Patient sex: F
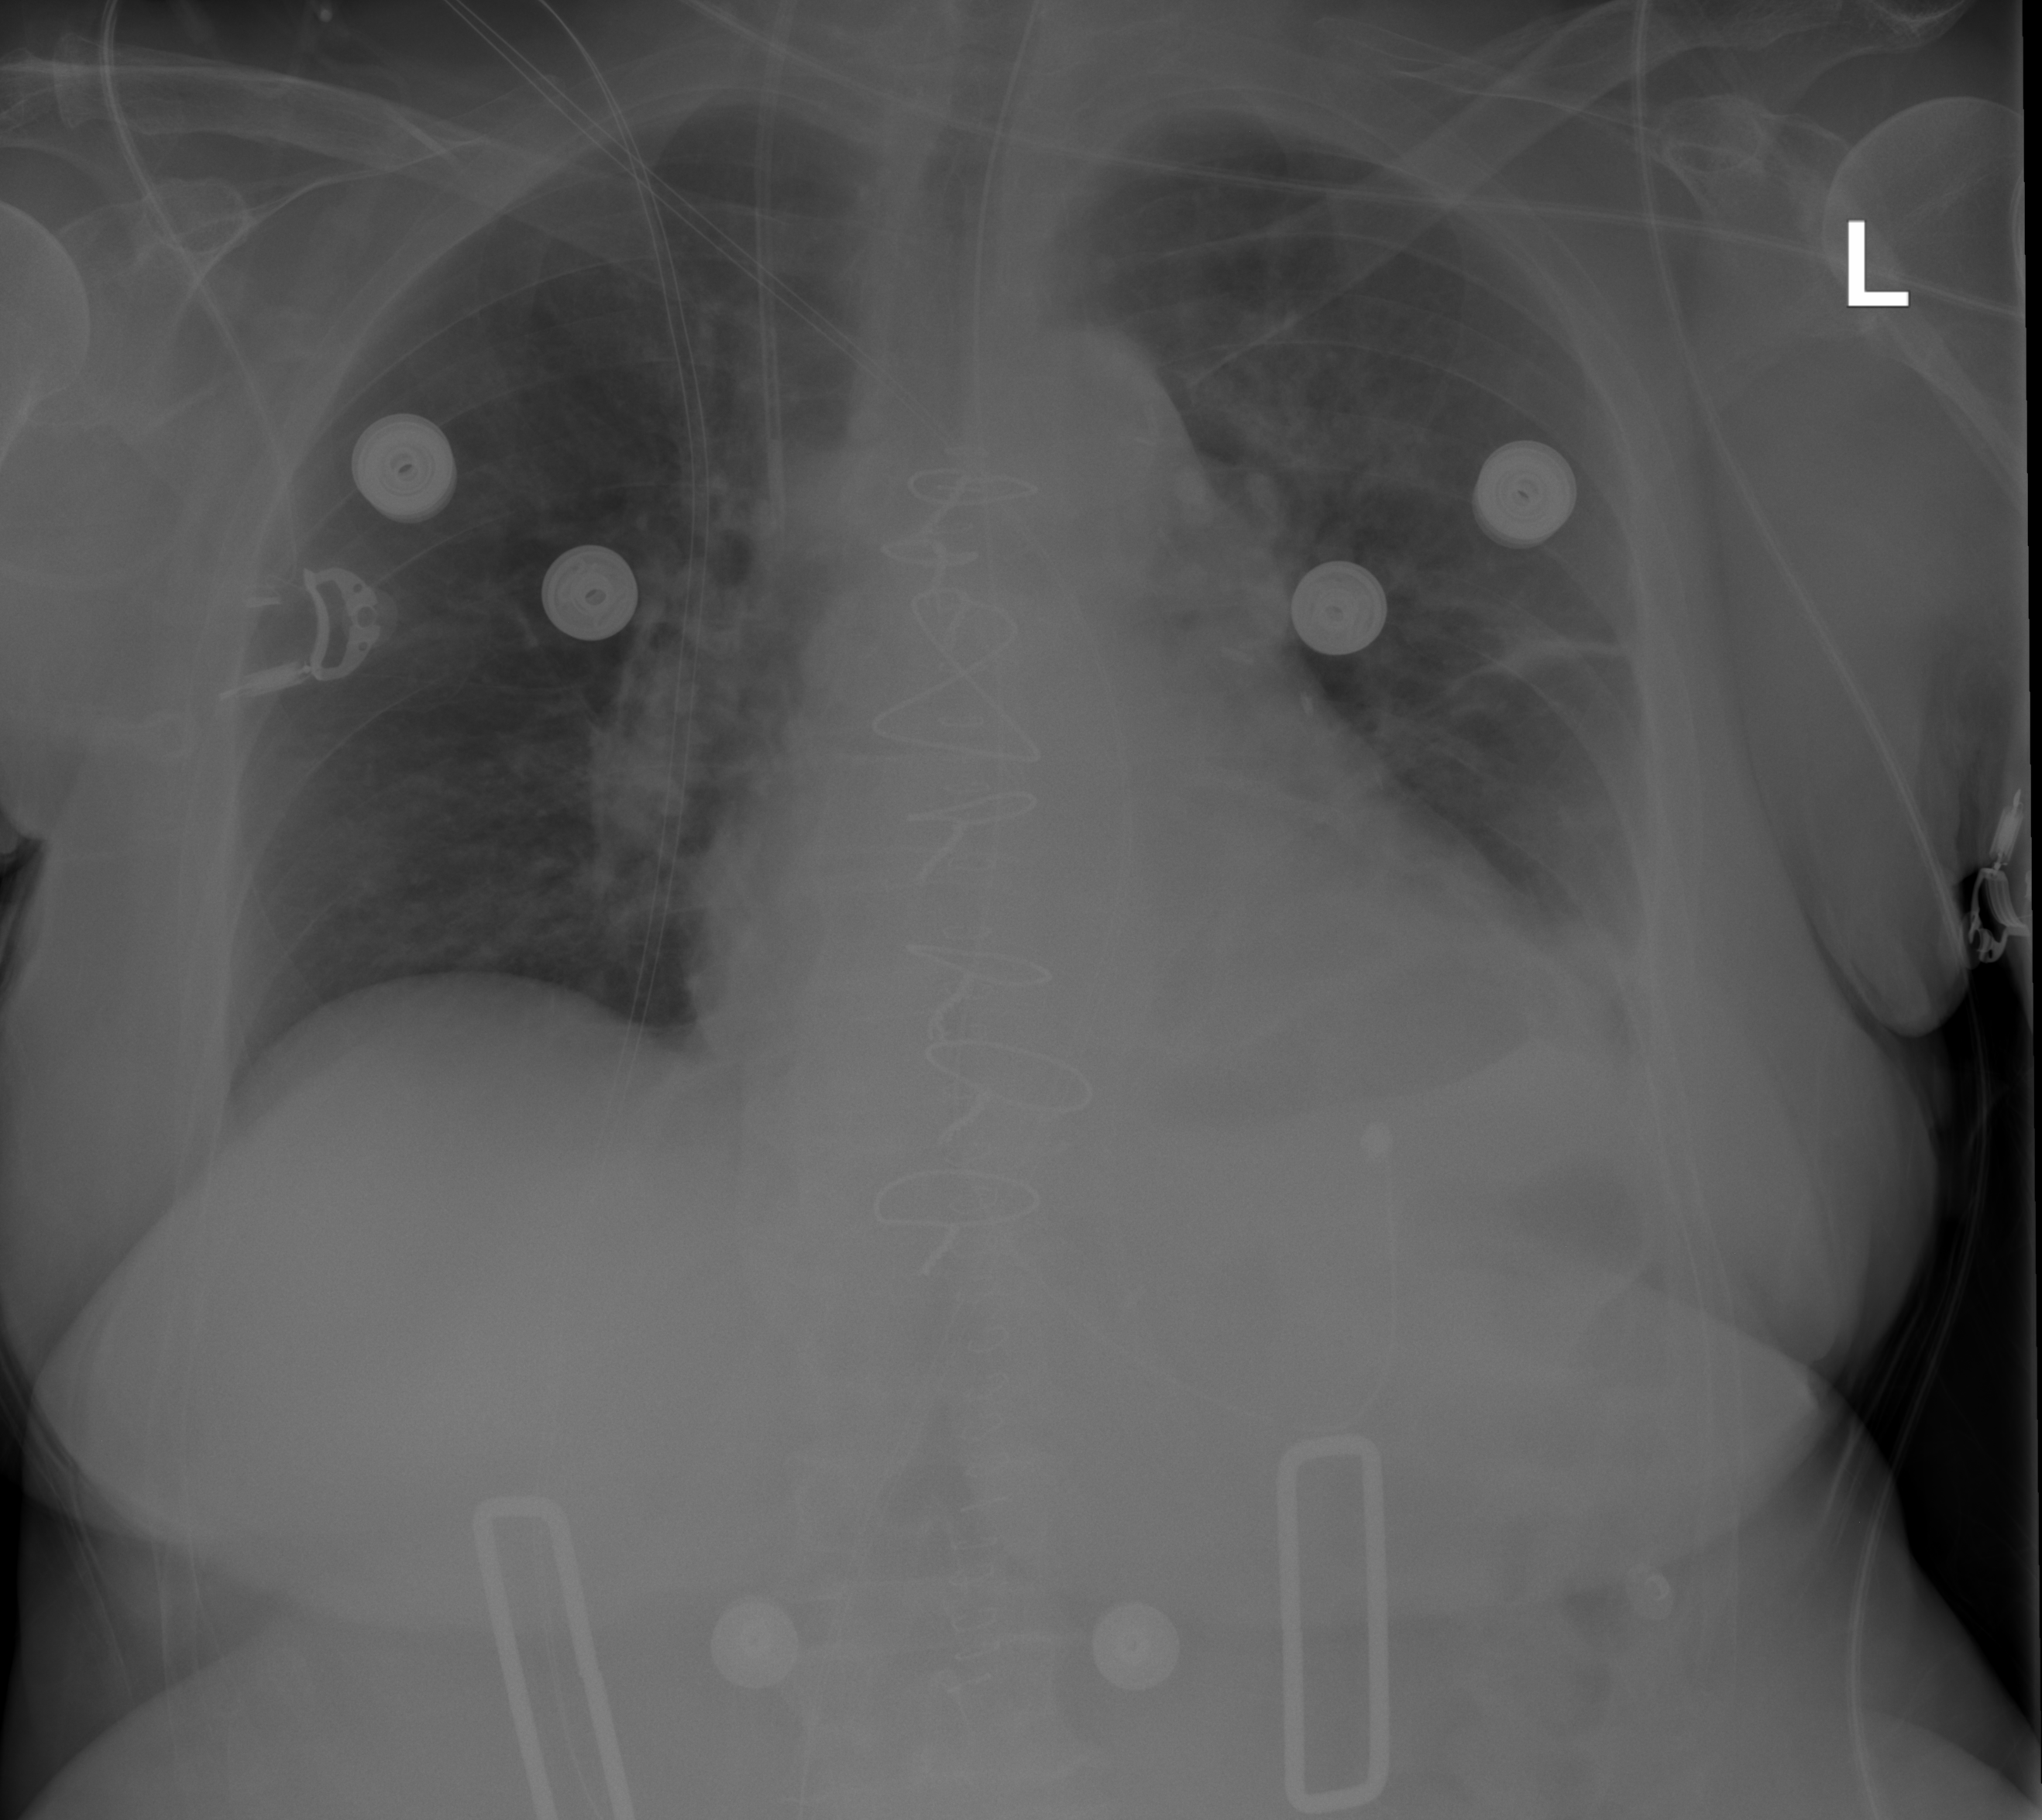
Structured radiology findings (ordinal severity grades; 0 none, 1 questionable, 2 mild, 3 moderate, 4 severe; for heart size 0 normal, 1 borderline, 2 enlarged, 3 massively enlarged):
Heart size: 2
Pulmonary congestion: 2
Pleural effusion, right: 0
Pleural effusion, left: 0
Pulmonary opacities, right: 0
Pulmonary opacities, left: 0
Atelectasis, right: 0
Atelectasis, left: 2